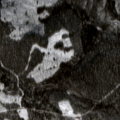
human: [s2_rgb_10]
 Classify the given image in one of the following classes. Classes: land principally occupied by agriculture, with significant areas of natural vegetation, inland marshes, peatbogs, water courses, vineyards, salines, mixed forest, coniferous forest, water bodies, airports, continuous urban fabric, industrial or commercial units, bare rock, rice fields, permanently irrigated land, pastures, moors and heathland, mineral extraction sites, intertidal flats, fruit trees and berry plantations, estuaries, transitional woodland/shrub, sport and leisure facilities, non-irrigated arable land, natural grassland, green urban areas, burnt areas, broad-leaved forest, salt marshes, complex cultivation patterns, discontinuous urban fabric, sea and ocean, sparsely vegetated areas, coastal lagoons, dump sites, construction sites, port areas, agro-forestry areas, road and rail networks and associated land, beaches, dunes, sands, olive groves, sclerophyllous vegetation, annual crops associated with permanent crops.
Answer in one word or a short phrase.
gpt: coniferous forest